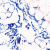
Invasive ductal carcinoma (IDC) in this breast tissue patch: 0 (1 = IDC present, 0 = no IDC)